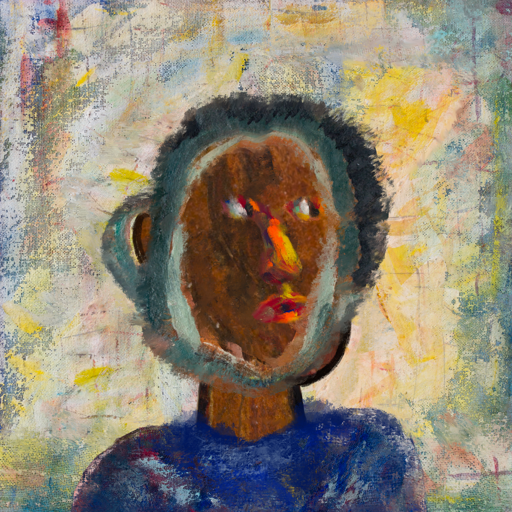
Background: Irani, Head And Neck Side: Mosgoul, Face Side: An_Impression, Bust: Irani, Hair Side: Boggyland, Head Accessory: Blank, Second Necklace: Blank, Necklace: Blank, Baby: Blank